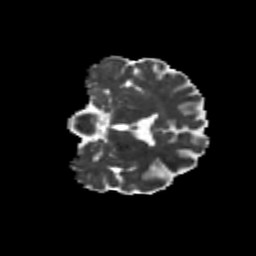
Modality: MD
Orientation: coronal
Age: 31
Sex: male
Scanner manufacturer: siemens
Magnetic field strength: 3 T
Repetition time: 8.6 s
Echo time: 0.095 s